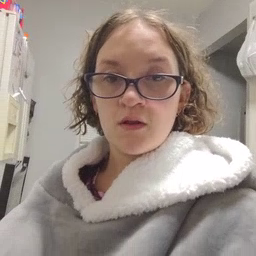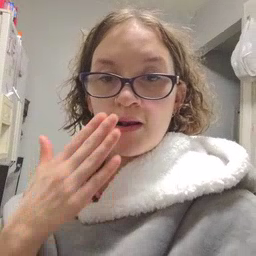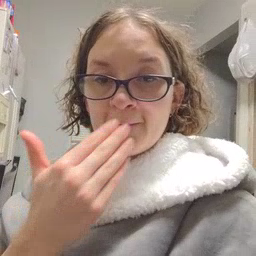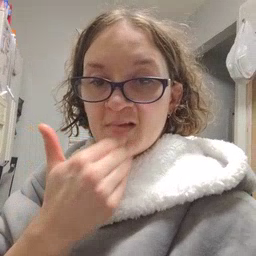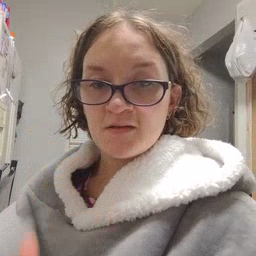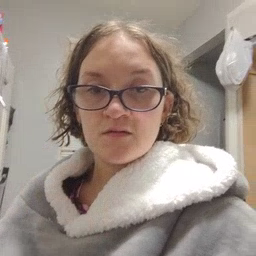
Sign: napkin